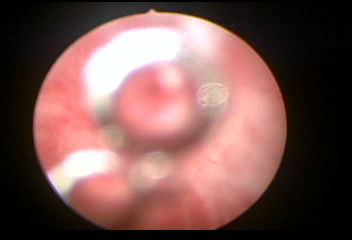
Modality: WLC
Class: Normal mucosa
Bladder cancer association: No